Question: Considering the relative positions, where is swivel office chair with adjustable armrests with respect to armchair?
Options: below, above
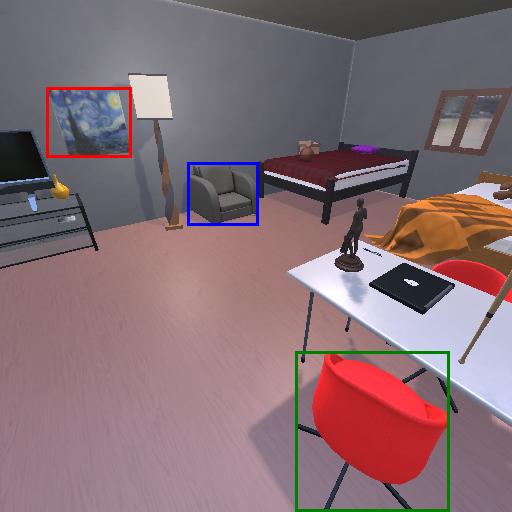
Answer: below